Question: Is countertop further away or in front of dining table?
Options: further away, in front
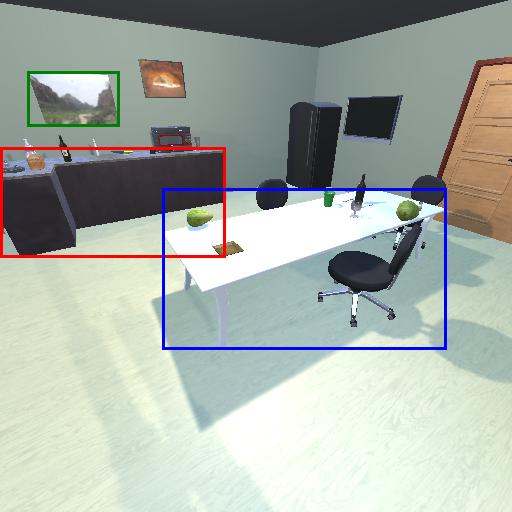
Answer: further away